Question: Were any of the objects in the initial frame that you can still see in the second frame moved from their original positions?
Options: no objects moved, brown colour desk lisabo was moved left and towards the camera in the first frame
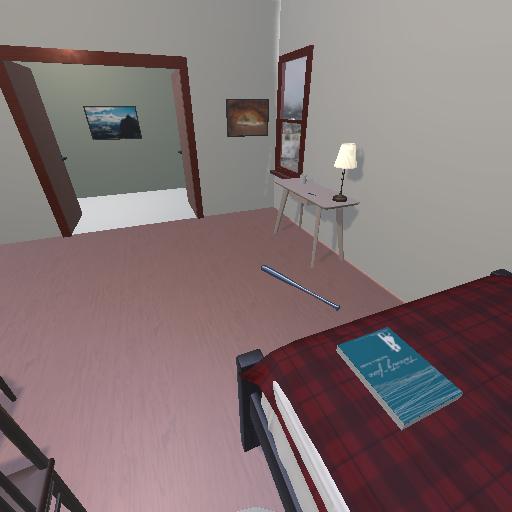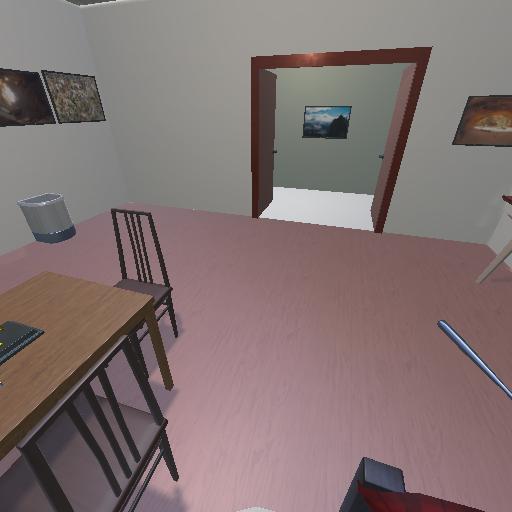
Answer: no objects moved